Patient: sex F, age 60
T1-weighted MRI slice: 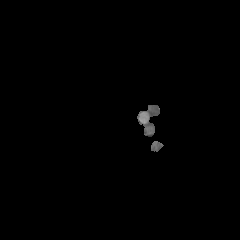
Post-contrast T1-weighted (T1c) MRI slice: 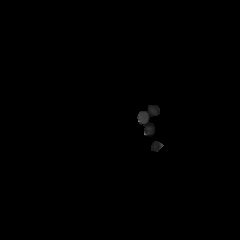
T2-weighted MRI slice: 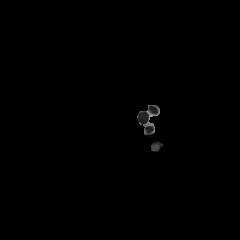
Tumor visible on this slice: no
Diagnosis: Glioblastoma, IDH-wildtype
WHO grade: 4